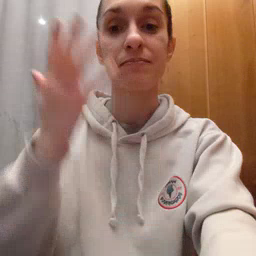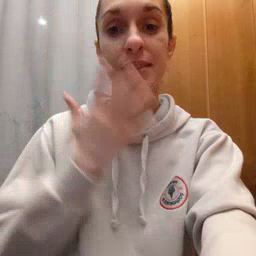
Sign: sad